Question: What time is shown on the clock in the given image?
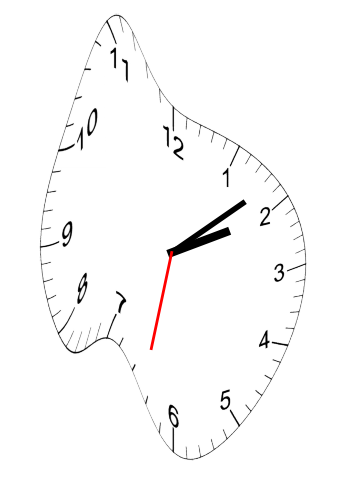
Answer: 02:08:32